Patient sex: F
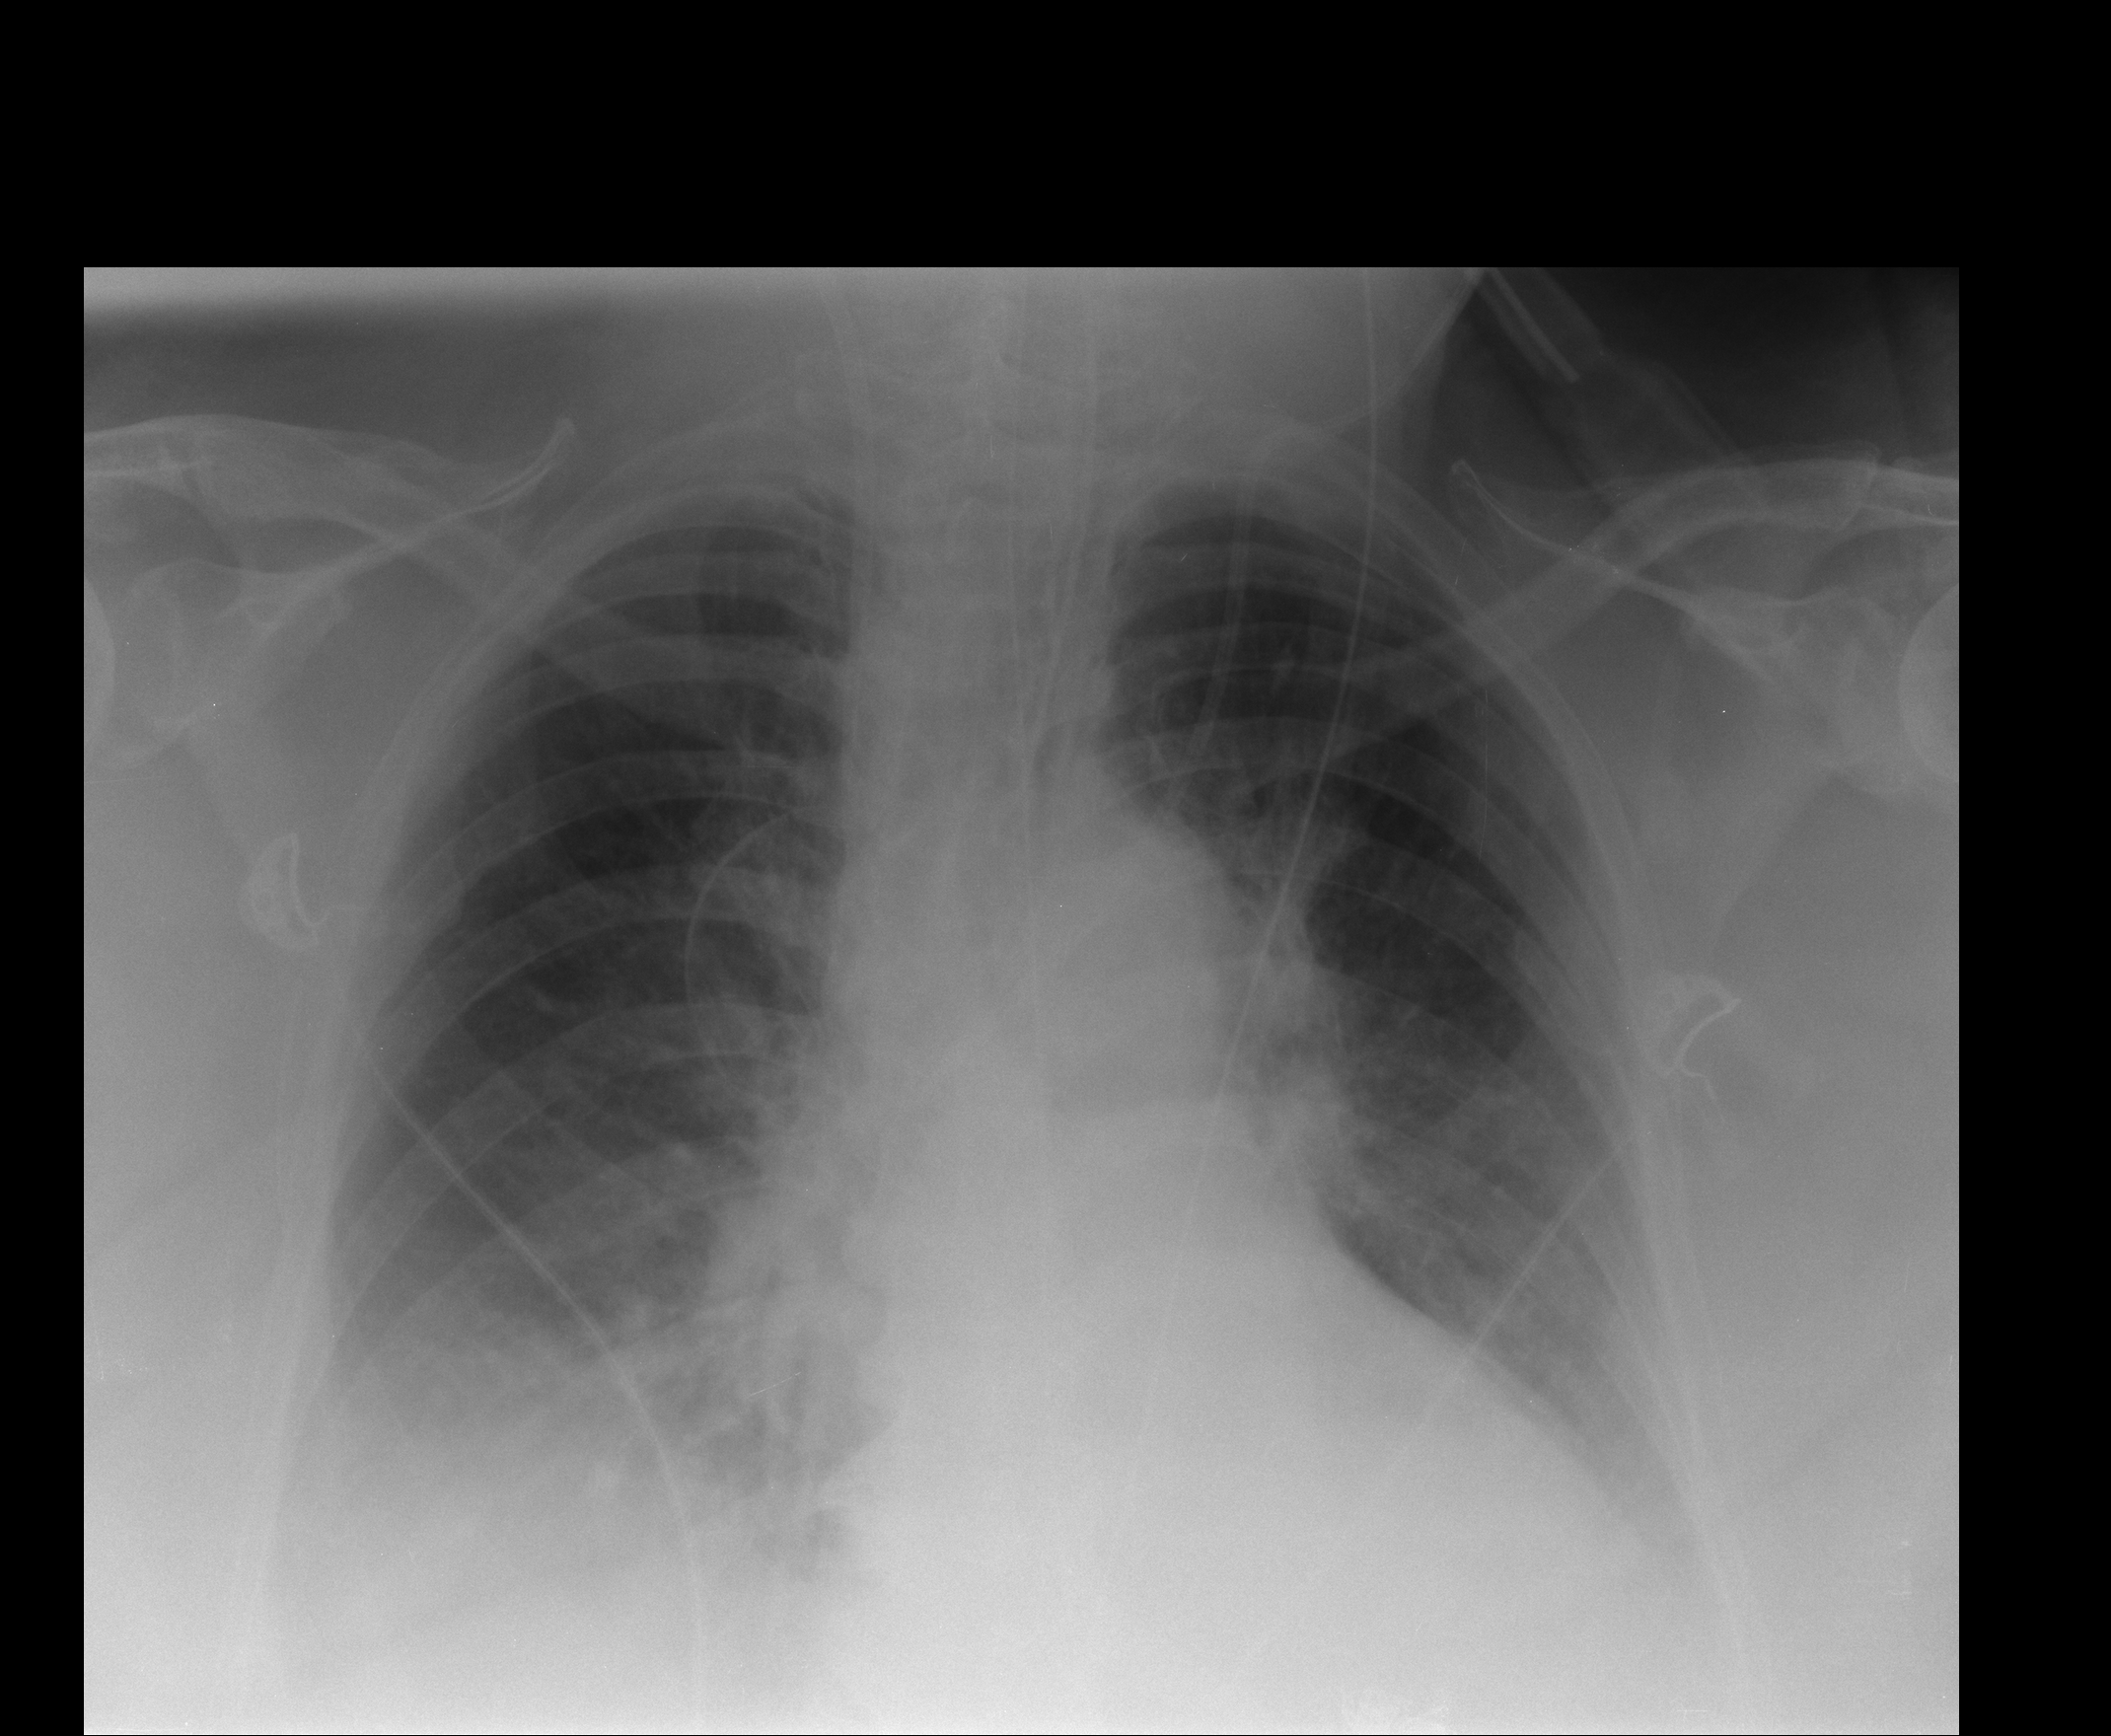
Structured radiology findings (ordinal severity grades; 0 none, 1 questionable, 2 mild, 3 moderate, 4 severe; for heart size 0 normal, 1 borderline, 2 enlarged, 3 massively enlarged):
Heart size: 2
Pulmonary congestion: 1
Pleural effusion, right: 2
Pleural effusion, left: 1
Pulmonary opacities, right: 0
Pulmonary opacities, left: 0
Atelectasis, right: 2
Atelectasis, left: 2